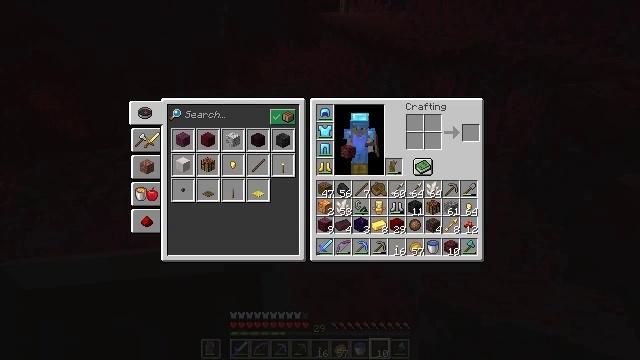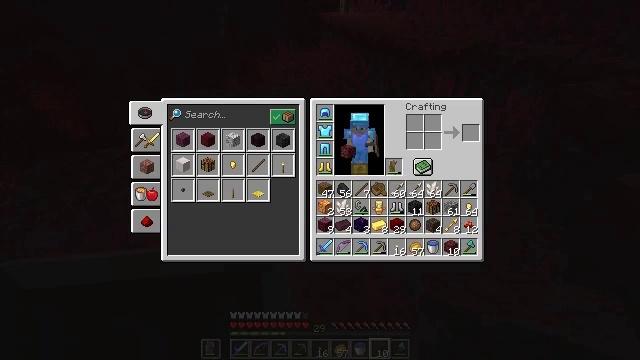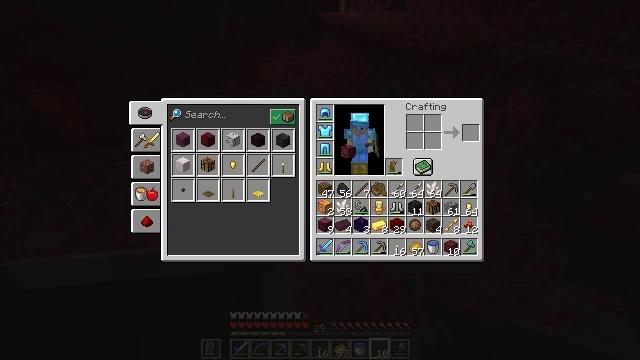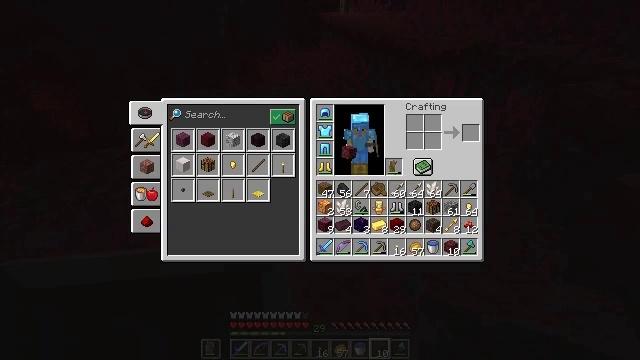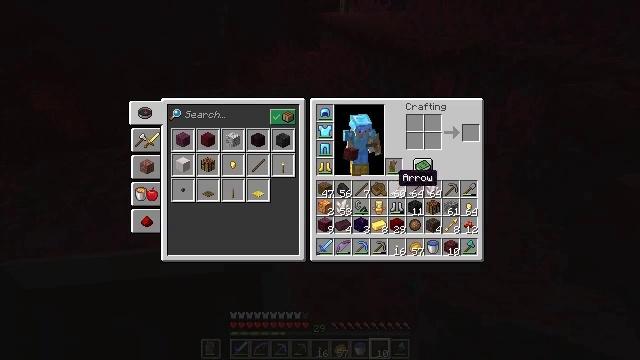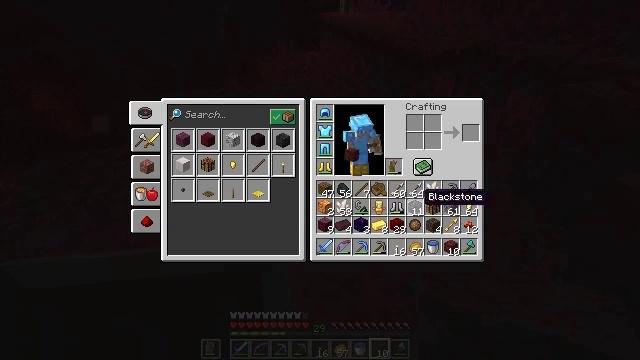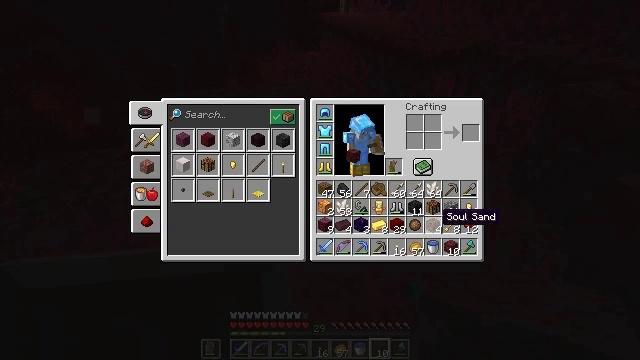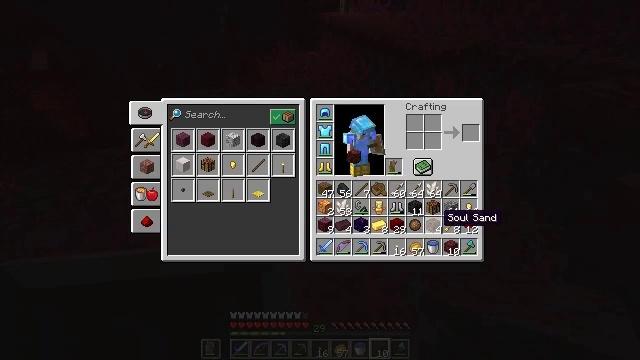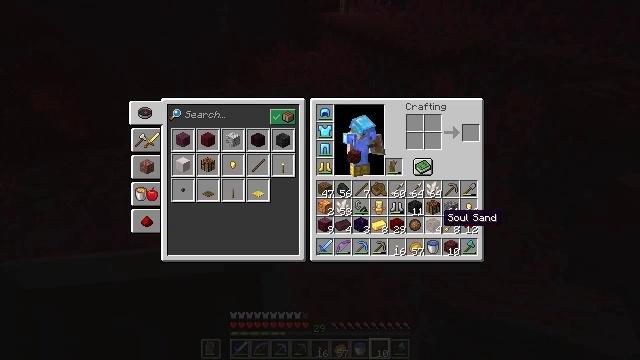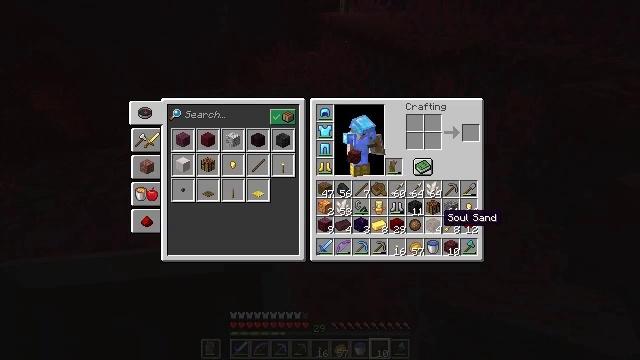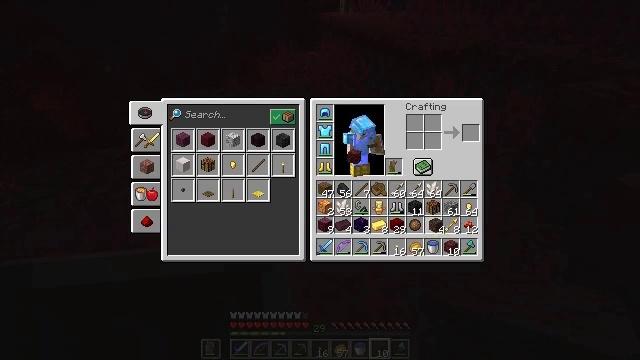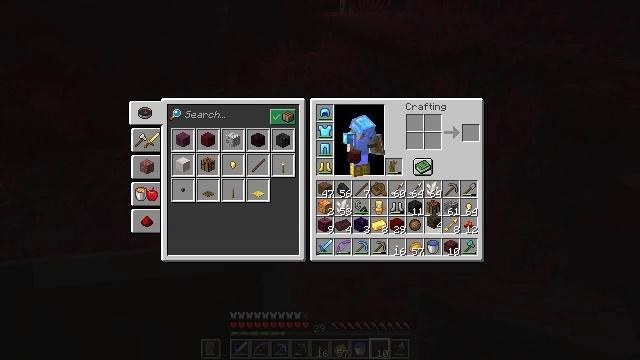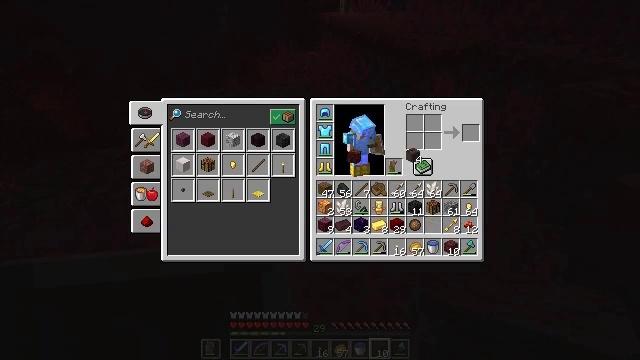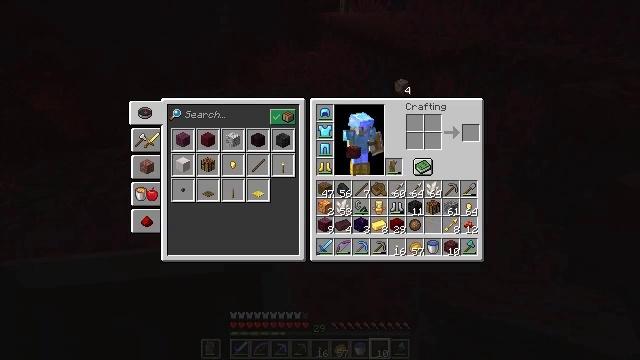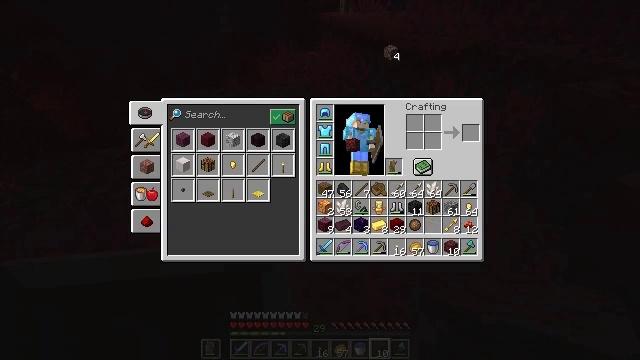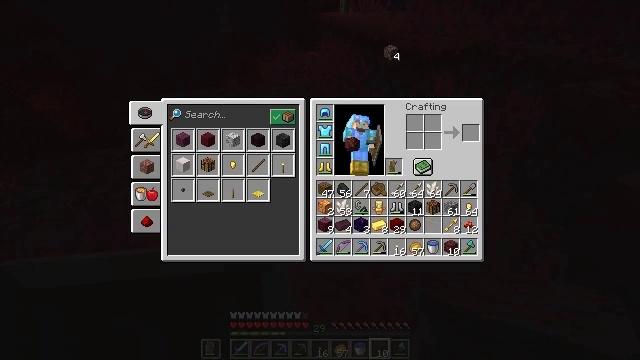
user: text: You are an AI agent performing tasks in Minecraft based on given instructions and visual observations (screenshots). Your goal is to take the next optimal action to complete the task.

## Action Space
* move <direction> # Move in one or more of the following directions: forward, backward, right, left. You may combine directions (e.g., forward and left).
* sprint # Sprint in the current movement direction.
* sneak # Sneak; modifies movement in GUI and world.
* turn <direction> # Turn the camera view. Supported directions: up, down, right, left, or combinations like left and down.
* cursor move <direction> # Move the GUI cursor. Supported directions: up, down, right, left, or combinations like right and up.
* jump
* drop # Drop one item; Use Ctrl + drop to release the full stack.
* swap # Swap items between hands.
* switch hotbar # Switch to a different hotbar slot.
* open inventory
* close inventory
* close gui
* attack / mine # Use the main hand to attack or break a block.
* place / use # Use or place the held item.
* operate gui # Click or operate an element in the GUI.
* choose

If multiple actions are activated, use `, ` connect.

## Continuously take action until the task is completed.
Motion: motion action
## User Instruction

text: Drop a soul sand.
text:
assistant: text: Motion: no_op
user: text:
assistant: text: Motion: no_op
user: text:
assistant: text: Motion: cursor move right and down
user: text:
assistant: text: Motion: cursor move right and down
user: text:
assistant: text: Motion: sneak, cursor move right and down
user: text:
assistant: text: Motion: sneak, cursor move right and down
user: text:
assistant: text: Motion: sneak
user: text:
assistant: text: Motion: sneak
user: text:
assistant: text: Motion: no_op
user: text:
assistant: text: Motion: operate gui
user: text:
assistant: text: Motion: operate gui
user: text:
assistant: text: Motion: cursor move left and up
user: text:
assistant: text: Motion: cursor move left and up
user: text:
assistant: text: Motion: cursor move left and up
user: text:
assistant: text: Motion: operate gui
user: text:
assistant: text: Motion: operate gui
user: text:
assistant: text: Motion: no_op
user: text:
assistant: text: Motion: no_op
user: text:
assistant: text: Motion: no_op
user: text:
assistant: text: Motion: no_op
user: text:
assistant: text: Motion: no_op
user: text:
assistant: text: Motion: close gui